Aerial crown-view tile of a tropical tree (Barro Colorado Island, Panama), acquired 20250512:
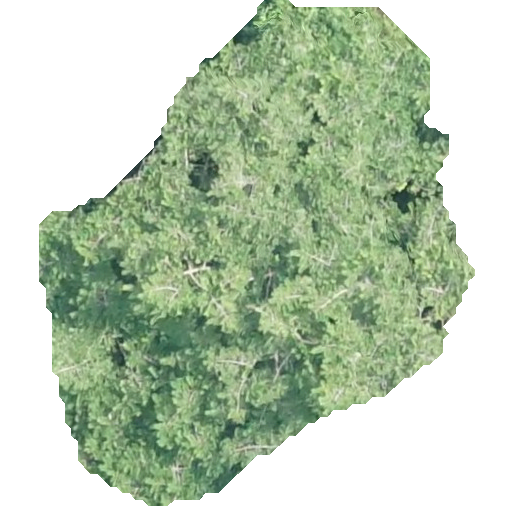
Species: Virola fosteri
GBIF accepted scientific name: Virola fosteri
Crown area: 211.337 m²